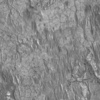
Label: not_dusty